Question: Count the number of objects in the diagram.
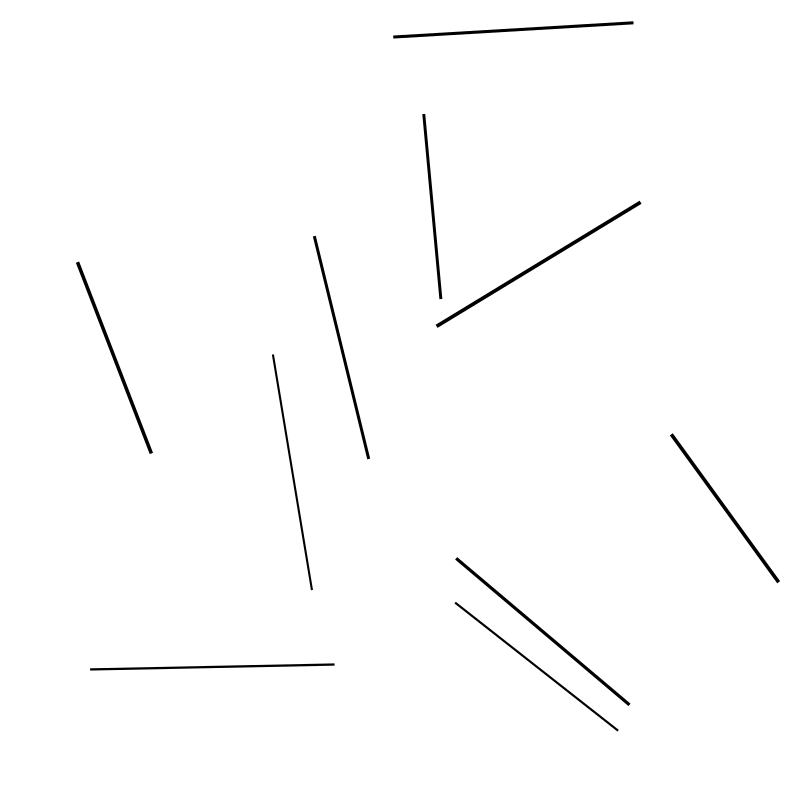
Answer: 10